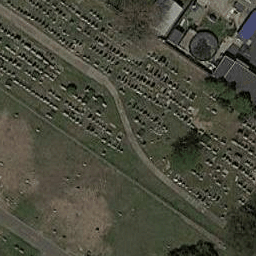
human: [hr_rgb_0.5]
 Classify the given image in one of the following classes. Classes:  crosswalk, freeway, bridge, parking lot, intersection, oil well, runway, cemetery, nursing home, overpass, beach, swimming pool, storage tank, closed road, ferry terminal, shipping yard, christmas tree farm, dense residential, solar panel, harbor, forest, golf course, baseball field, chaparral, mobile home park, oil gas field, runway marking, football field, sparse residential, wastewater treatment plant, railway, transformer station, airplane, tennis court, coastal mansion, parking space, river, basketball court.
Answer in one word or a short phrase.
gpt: cemetery